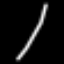
Label: line